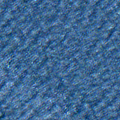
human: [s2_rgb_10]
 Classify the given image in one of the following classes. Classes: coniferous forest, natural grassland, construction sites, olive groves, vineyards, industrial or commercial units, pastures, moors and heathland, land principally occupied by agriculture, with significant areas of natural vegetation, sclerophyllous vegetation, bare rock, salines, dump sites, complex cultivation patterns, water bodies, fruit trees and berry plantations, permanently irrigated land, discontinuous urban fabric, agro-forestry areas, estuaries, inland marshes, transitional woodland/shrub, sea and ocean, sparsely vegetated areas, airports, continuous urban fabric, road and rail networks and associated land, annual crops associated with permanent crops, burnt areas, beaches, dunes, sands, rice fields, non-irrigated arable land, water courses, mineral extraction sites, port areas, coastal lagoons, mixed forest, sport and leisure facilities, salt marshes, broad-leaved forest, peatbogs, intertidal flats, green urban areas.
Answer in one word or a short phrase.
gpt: sea and ocean